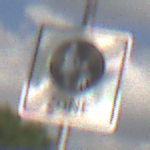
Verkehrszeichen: EndeFussgaengerzone
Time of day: Midday
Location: Outdoor (RoadRail)
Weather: PartlyCloudy
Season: NotSpecified
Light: Natural